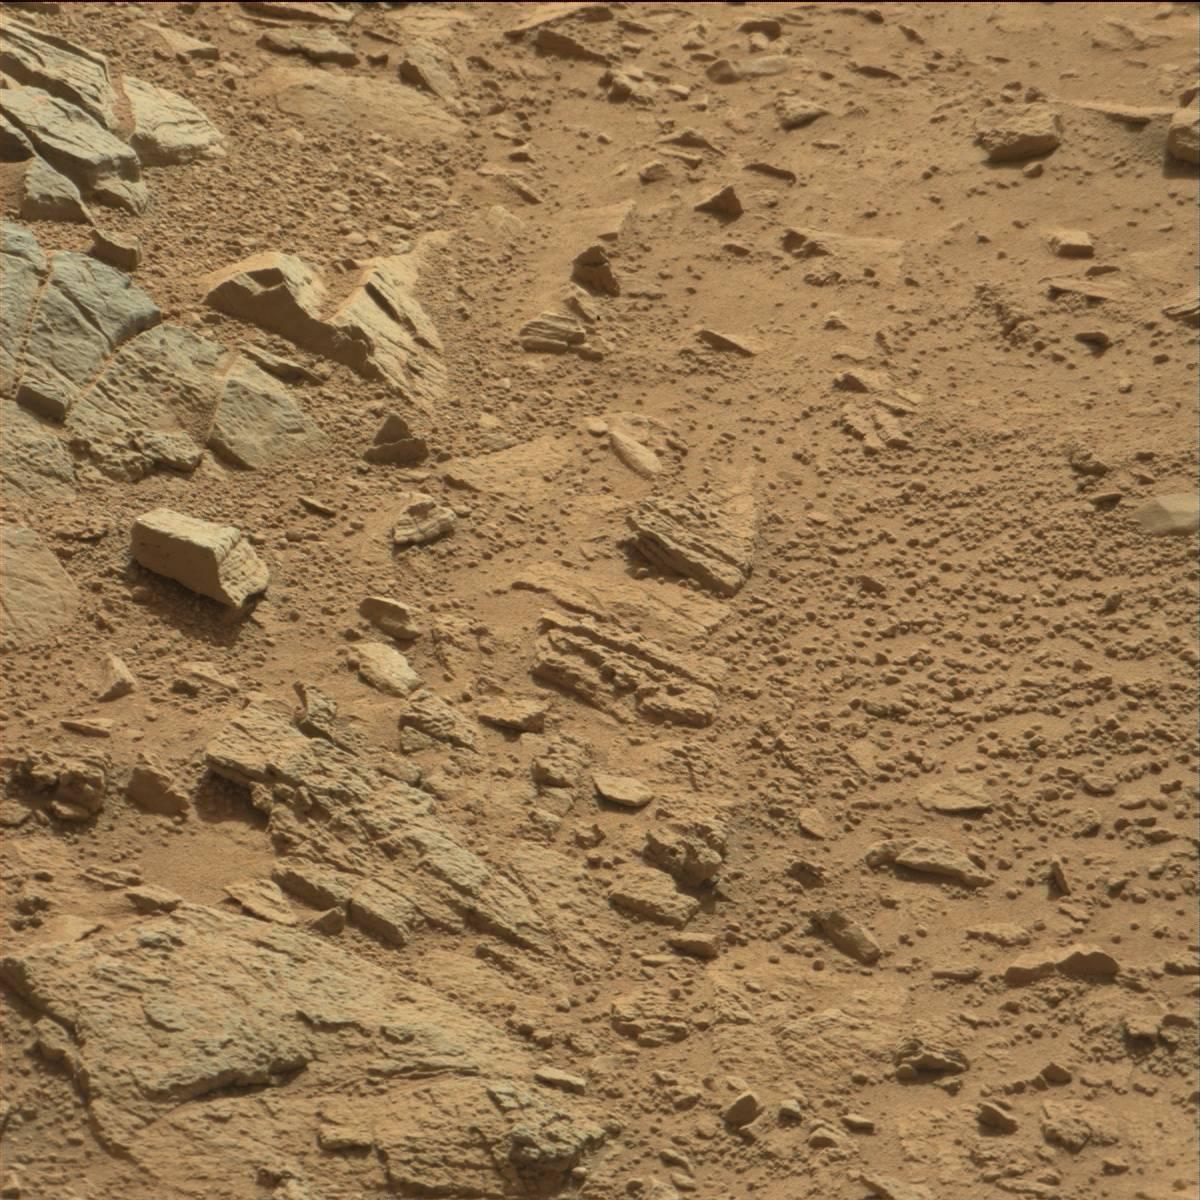
Terrain classes present: Bedrock, Rock, Sand / Soil